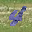
Label: 4